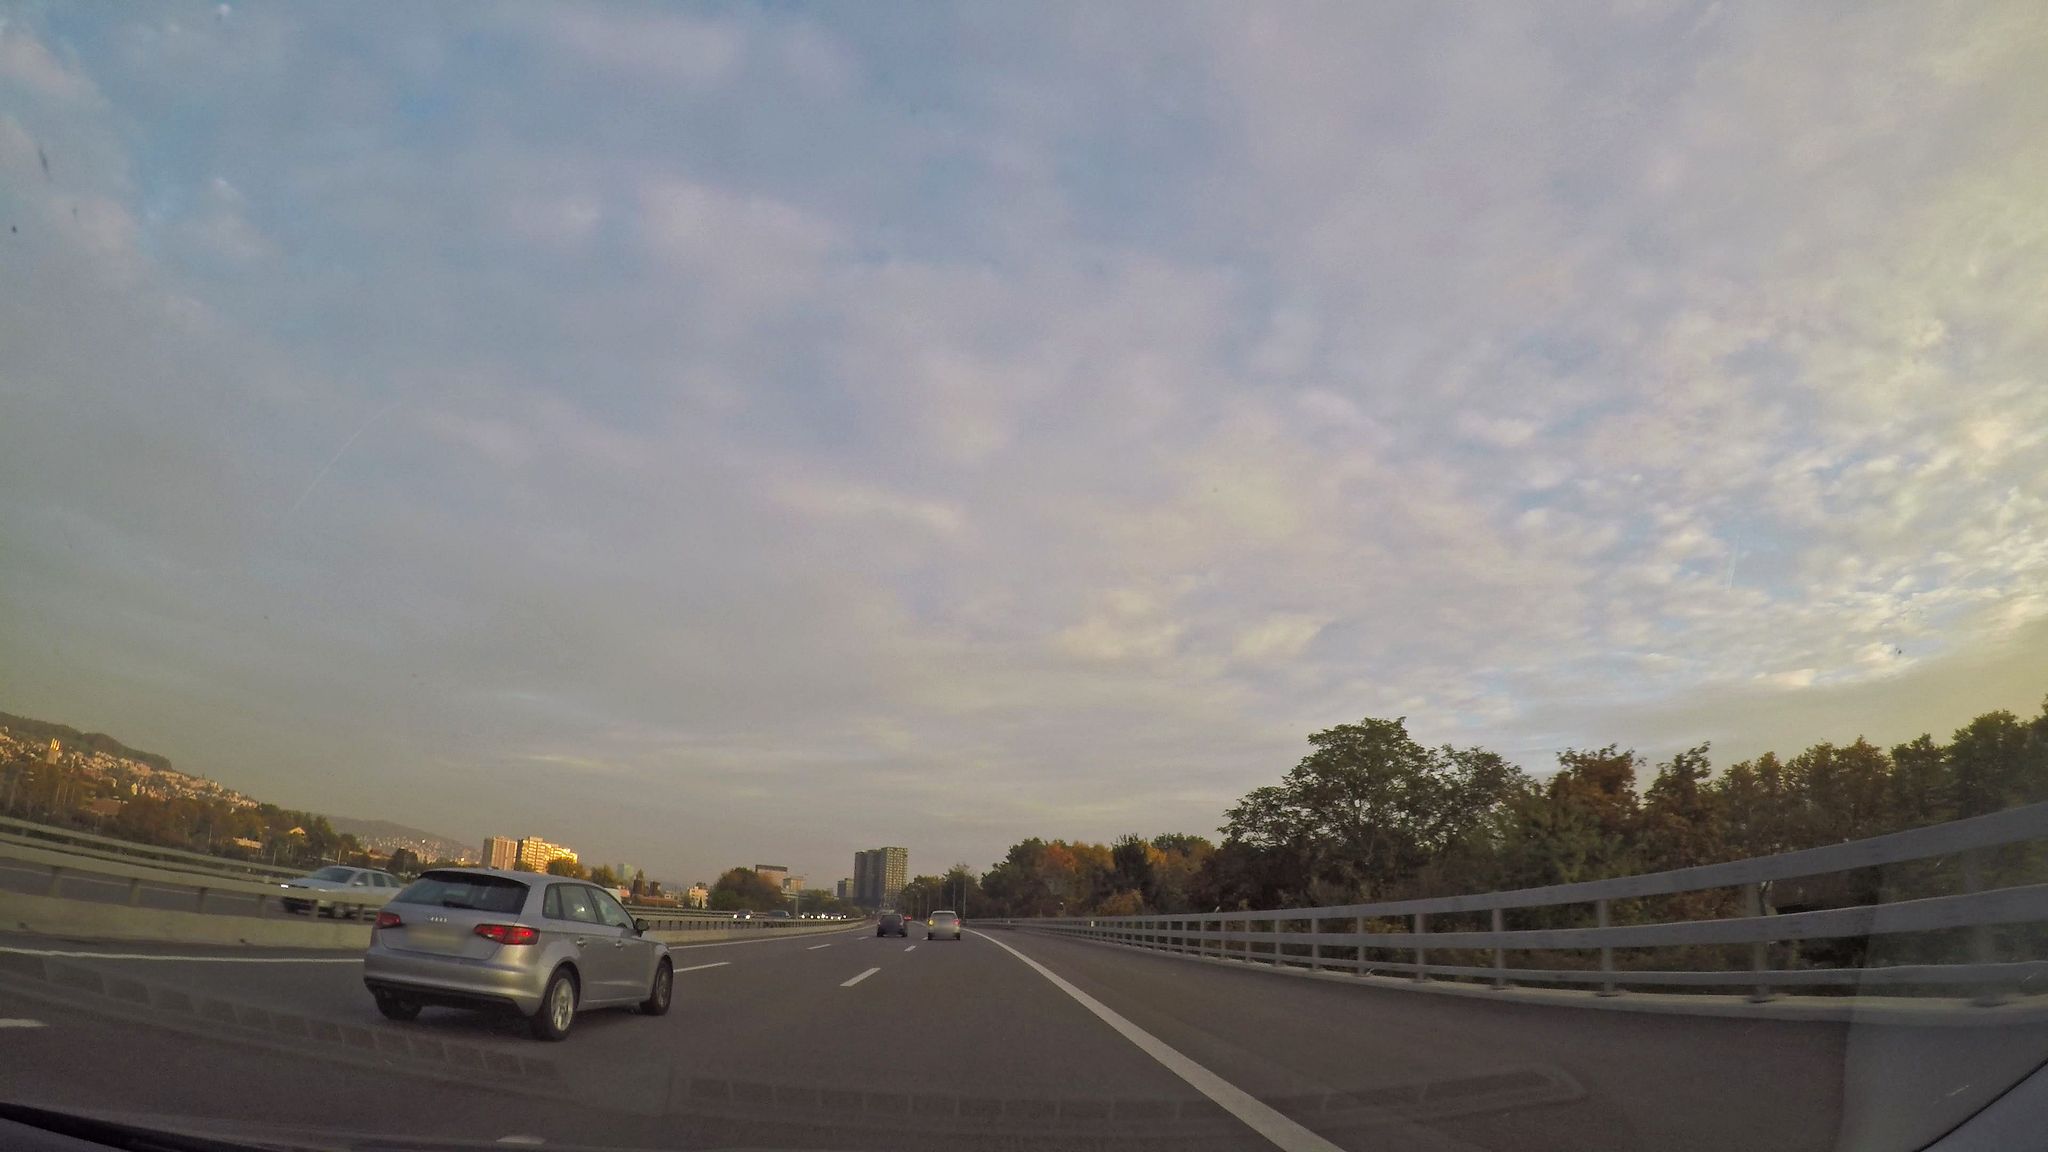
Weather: cloudy
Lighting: day
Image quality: good
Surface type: driving surface
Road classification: motorway
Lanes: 3, 4
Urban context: urban centre
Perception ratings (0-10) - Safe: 0.74, Lively: 2.46, Beautiful: 3.54, Boring: 3.4, Depressing: 1.43, Wealthy: 1.76